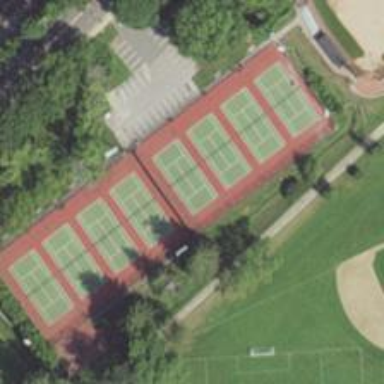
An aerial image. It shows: Sports centre with focus on tennis.